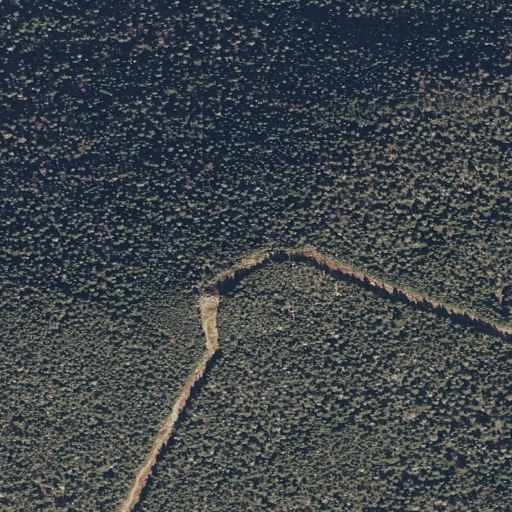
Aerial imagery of mountain in Maine named Saddle Hill containing unknown and evergreen forest